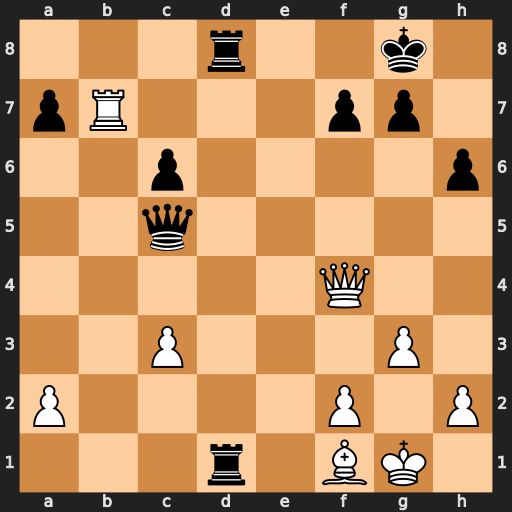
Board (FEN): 3r2k1/pR3pp1/2p4p/2q5/5Q2/2P3P1/P4P1P/3r1BK1
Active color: w
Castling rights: -
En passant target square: -
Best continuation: Qxf7+ Kh8 Qxg7#